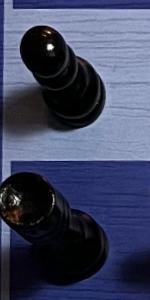
Label: Rook_Black